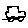
Label: car